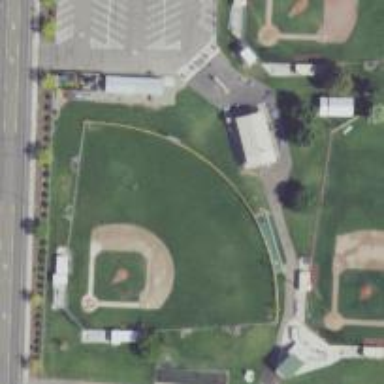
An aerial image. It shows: Baseball pitch for leisure land activities.